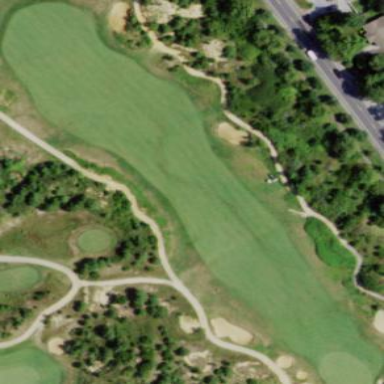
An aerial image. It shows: Grassy area designated as golf fairway.